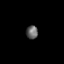
Tissue: prostate
Cell type: T cells
Senescence score: 0.7287
Nuclear area (px): 152
Mean DAPI intensity: 101.691